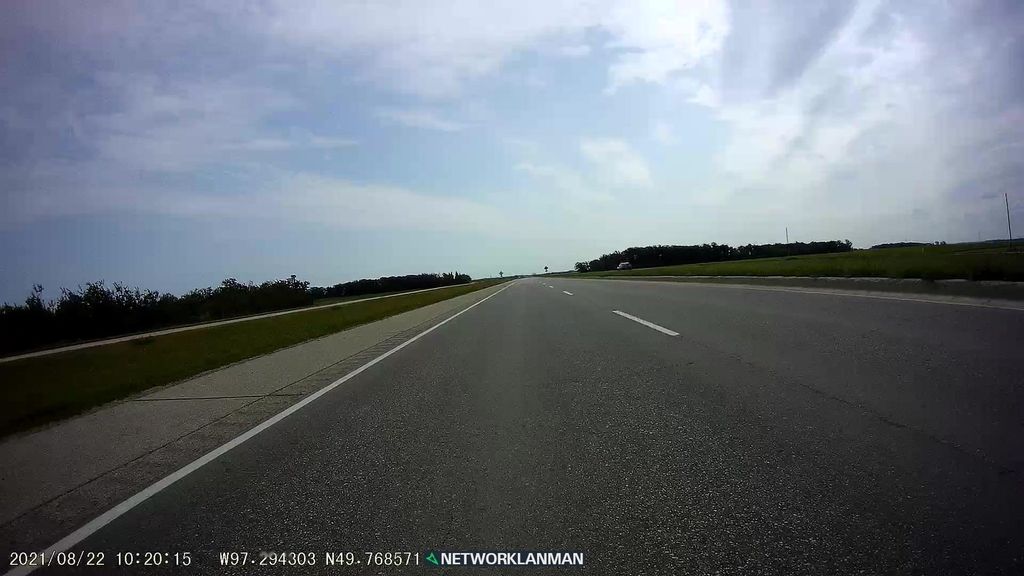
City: winnipeg